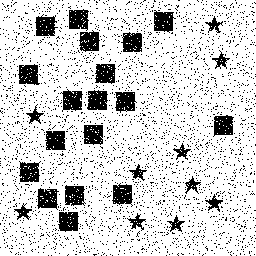
Squares: 18
Triangles: 0
Stars: 10
Total shapes: 28